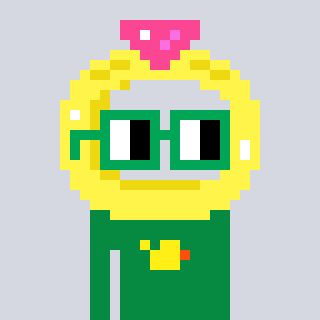
a pixel art character with square green glasses, a ring-shaped head and a green-colored body on a cool background